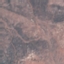
Land use / land cover class: HerbaceousVegetation